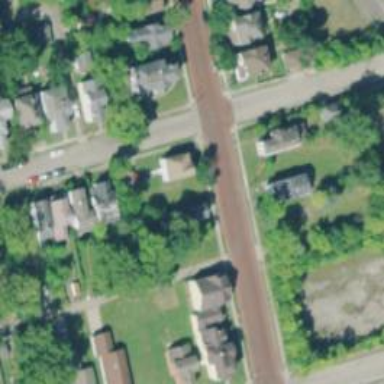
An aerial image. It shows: Neighbourhood designated as historic district.